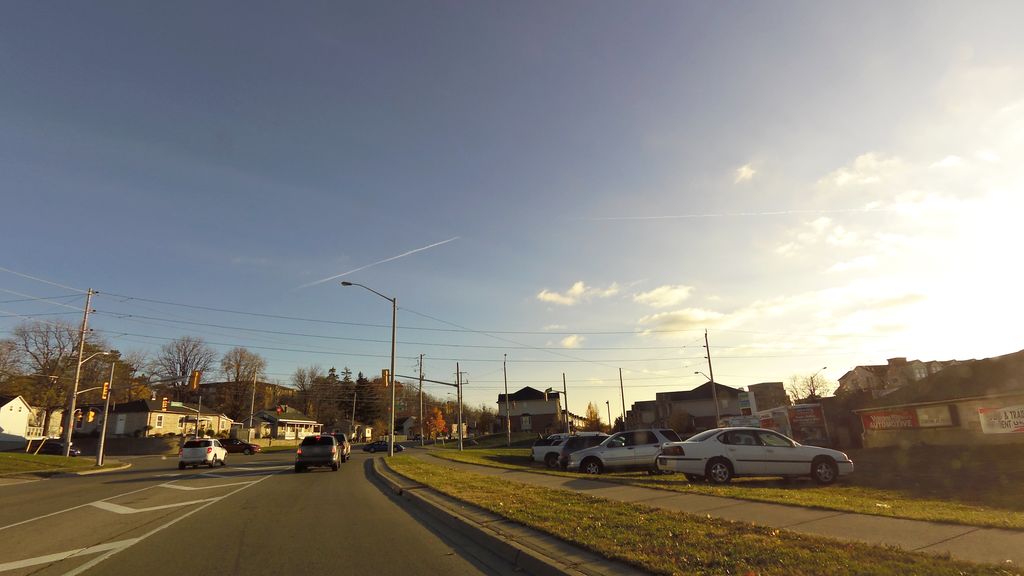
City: kitchener-waterloo